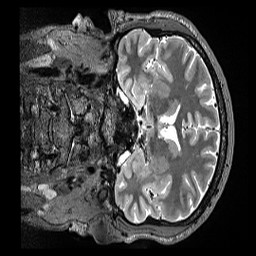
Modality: T2w
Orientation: coronal
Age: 37
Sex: male
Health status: ill
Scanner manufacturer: siemens
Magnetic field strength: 3 T
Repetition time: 3.2 s
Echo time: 0.564 s